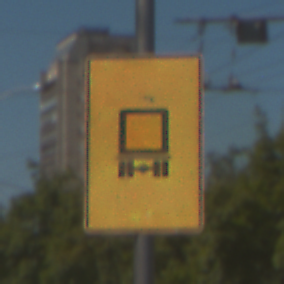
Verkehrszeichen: KennzeichnungspflichtigeFahrzeugeGefaehrlicheGueterOhnePfeilsymbol
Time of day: Midday
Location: Outdoor (Urban)
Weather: Clear
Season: NotSpecified
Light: Natural